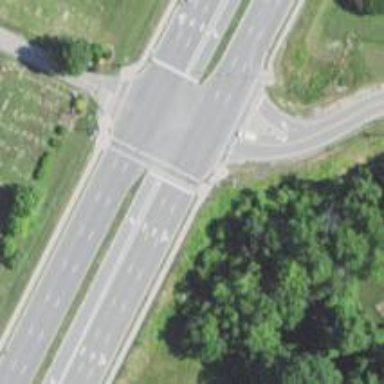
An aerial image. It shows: Marked crossing on the road.